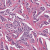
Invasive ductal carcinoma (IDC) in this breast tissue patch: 1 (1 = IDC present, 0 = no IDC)